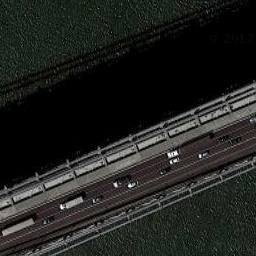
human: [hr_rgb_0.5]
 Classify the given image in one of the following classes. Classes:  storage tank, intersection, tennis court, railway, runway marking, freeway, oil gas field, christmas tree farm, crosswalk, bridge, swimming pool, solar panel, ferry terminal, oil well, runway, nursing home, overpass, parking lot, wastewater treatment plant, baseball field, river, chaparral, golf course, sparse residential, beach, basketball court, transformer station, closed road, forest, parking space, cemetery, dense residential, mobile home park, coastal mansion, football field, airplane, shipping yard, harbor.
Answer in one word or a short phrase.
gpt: bridge